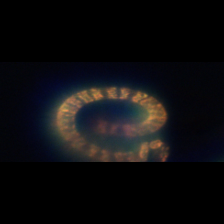
Taxon: Chaetoceros
Group: Diatoms